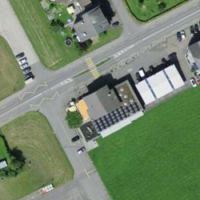
EUNIS habitat code: 57
Species observed at this site:
Asplenium scolopendrium
Mercurialis perennis